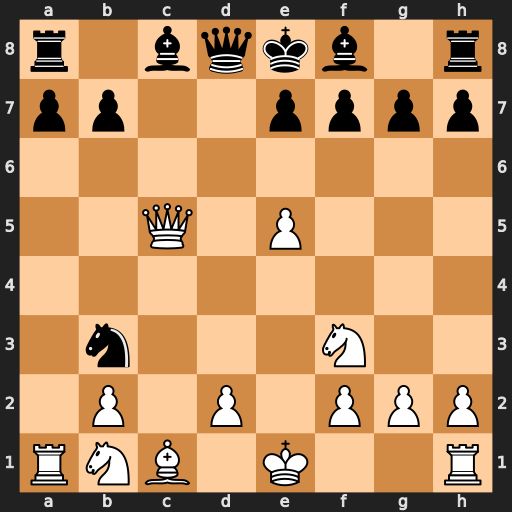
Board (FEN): r1bqkb1r/pp2pppp/8/2Q1P3/8/1n3N2/1P1P1PPP/RNB1K2R
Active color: w
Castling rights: KQkq
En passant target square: -
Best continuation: Qb5+ Qd7 Qxb3